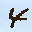
Label: 4